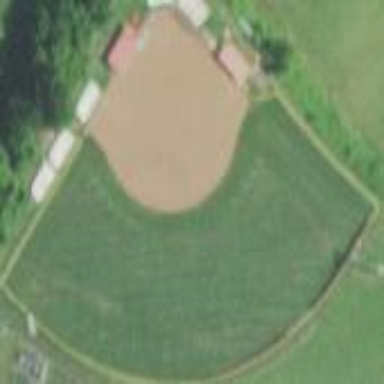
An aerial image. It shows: Baseball pitch for leisure and sports activities.